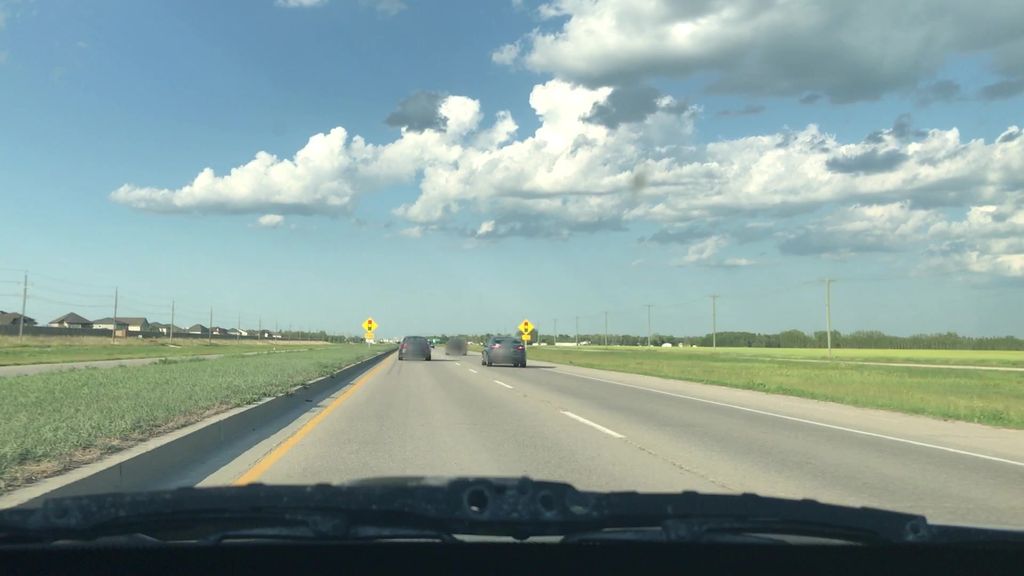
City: winnipeg